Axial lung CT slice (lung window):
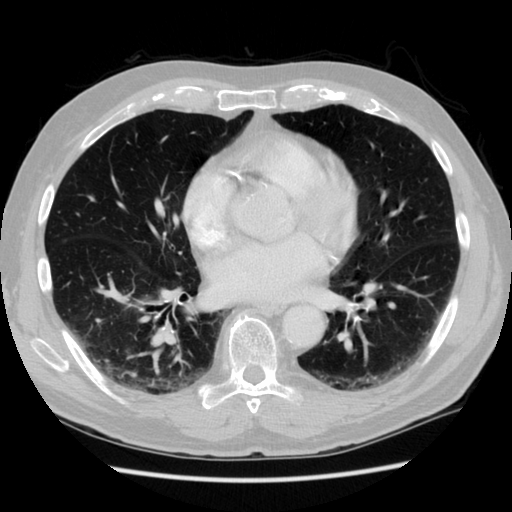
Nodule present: no